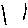
Label: smiley face